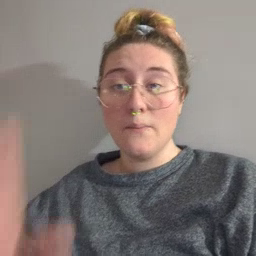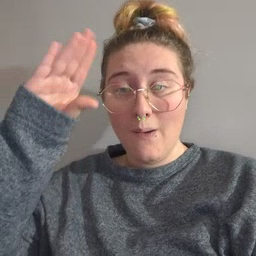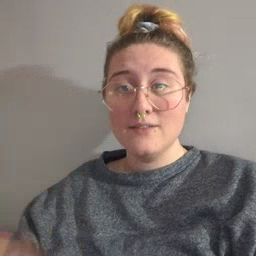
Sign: boy